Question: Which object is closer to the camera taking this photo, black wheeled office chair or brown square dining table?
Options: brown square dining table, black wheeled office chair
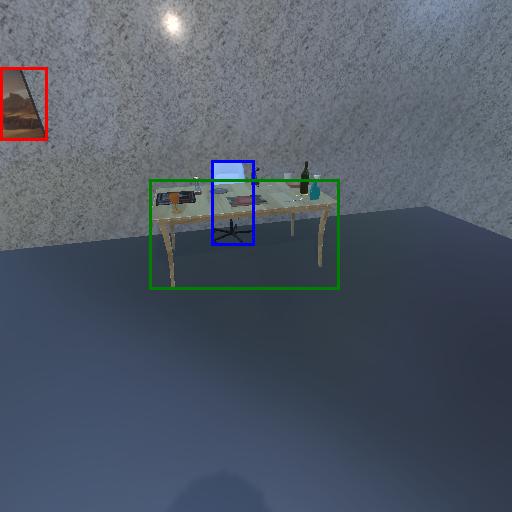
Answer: brown square dining table